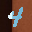
Label: 4